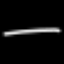
Label: line